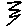
Label: zigzag